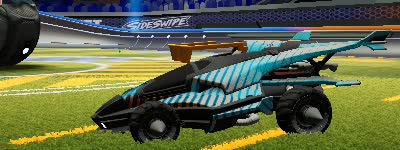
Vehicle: aftershock